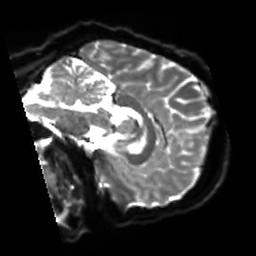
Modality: sbref
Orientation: sagittal
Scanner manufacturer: siemens
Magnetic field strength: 3 T
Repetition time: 4 s
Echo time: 0.0594 s